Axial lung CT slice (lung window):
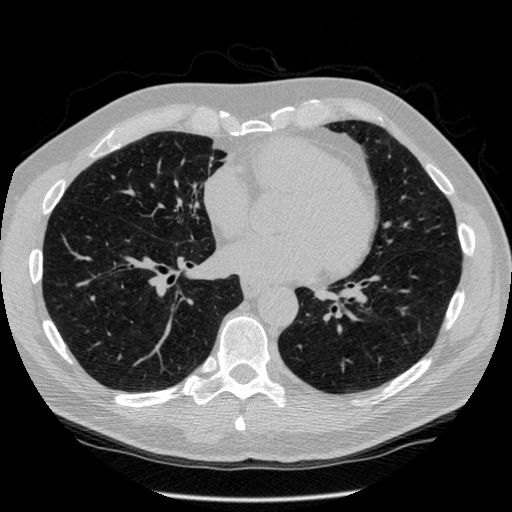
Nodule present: no